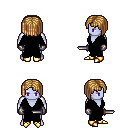
a pixel art fantasy rpg character, male body template, dark elf, purple skin, black robe, metal pants, blonde pageboy hairstyle, metal gloves, gold boots, dagger, four views (front, back, left, right), 2x2 character sprite sheet, small pixel art, hard edges, no anti-aliasing